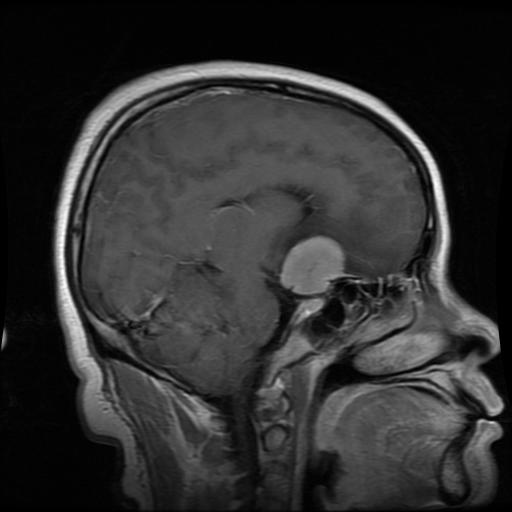
Label: meningioma